Question: Can anyone please let me know what widget is this? Please refer to the attachment for the widget in question.
It is launched from the messaging app, when I click on a received message.
It shows the text as the application name. I have searched for the term 'Messaging', but to no effect.
Thanks,
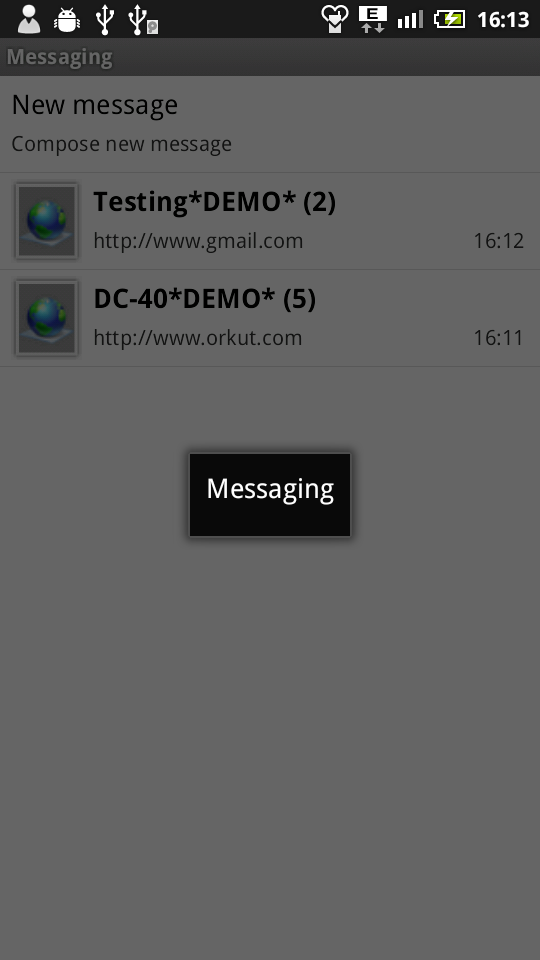
Answer: This is not a 'Toast' message; it is an 'AlertDialog'
'''
public class yourActivity extends Activity {
public final static int DIALOG_ERROR = 1;
/** Called when the activity is first created. */
@Override
public void onCreate(Bundle savedInstanceState) {
super.onCreate(savedInstanceState);
showDialog(DIALOG_ERROR); //this will call: onCreateDialog()
}
protected Dialog onCreateDialog(int id) {
Dialog dialog;
switch(id) {
case DIALOG_ERROR:
//create dialog
dialog = new AlertDialog.Builder(this).setMessage("Messaging").create();
break;
default:
//create a default dialog
dialog = null;
}
return dialog;
}
}
'''